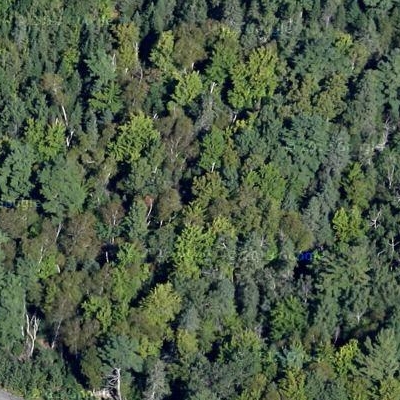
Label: eForest